Question: We have list of LOV on OAF page as show below. That list does increases or decrease according to search by user.
If I put or enter new manager name on 1st LOV then the values is autopopulate in 2nd LOV?
LOV list could be one two three and so on.

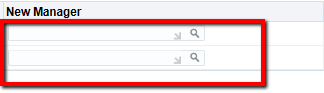
Answer: completed using for loop under lovEvent we can iterate the same values multiple times.